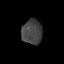
Tissue: prostate
Cell type: T cells
Senescence score: 0.3529
Nuclear area (px): 492
Mean DAPI intensity: 67.661